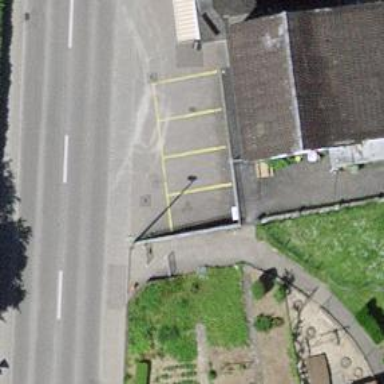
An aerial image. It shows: Parking area with asphalt surface.